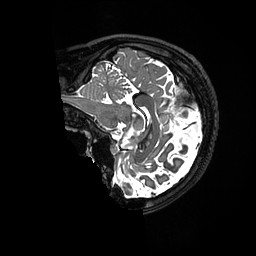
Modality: T2w
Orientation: sagittal
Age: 33
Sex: female
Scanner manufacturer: ge
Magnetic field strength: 3 T
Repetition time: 3.202 s
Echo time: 0.06568 s